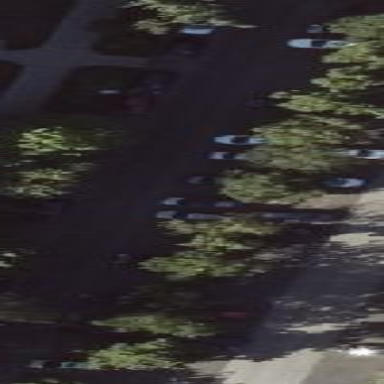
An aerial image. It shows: Street side parking area.